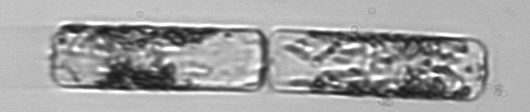
Label: Dactyliosolen_fragilissimus